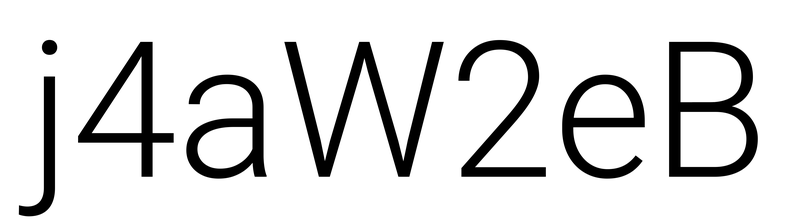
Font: Roboto_Light